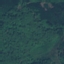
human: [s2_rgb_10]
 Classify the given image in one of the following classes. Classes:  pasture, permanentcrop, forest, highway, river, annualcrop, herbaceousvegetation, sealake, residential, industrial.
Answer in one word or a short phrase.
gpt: Forest